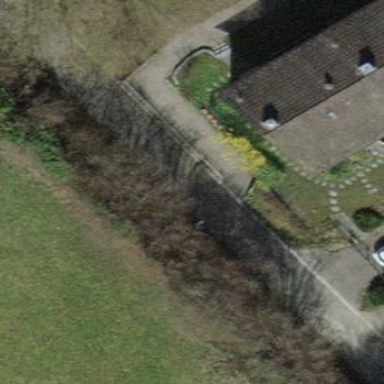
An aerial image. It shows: House with tile roof.